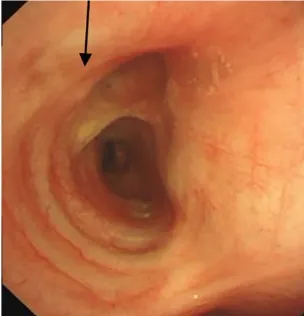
(B) Follow-up bronchoscopy six months later showed almost complete resolution of the neoplasm. The arrows indicate the location of the lesion.
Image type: endoscopy (airway_endoscopy)